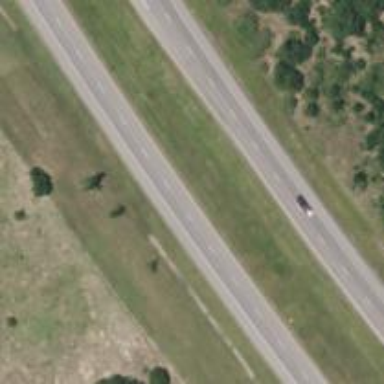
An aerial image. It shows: Expressway with asphalt surface classified as trunk highway.